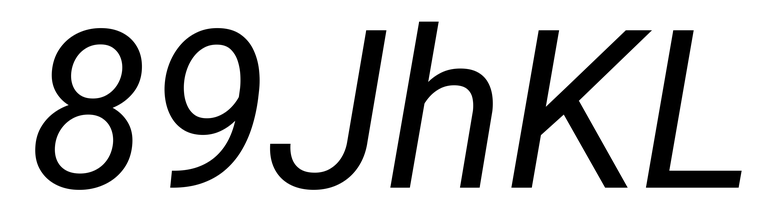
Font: Roboto-Italic_Italic